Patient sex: M
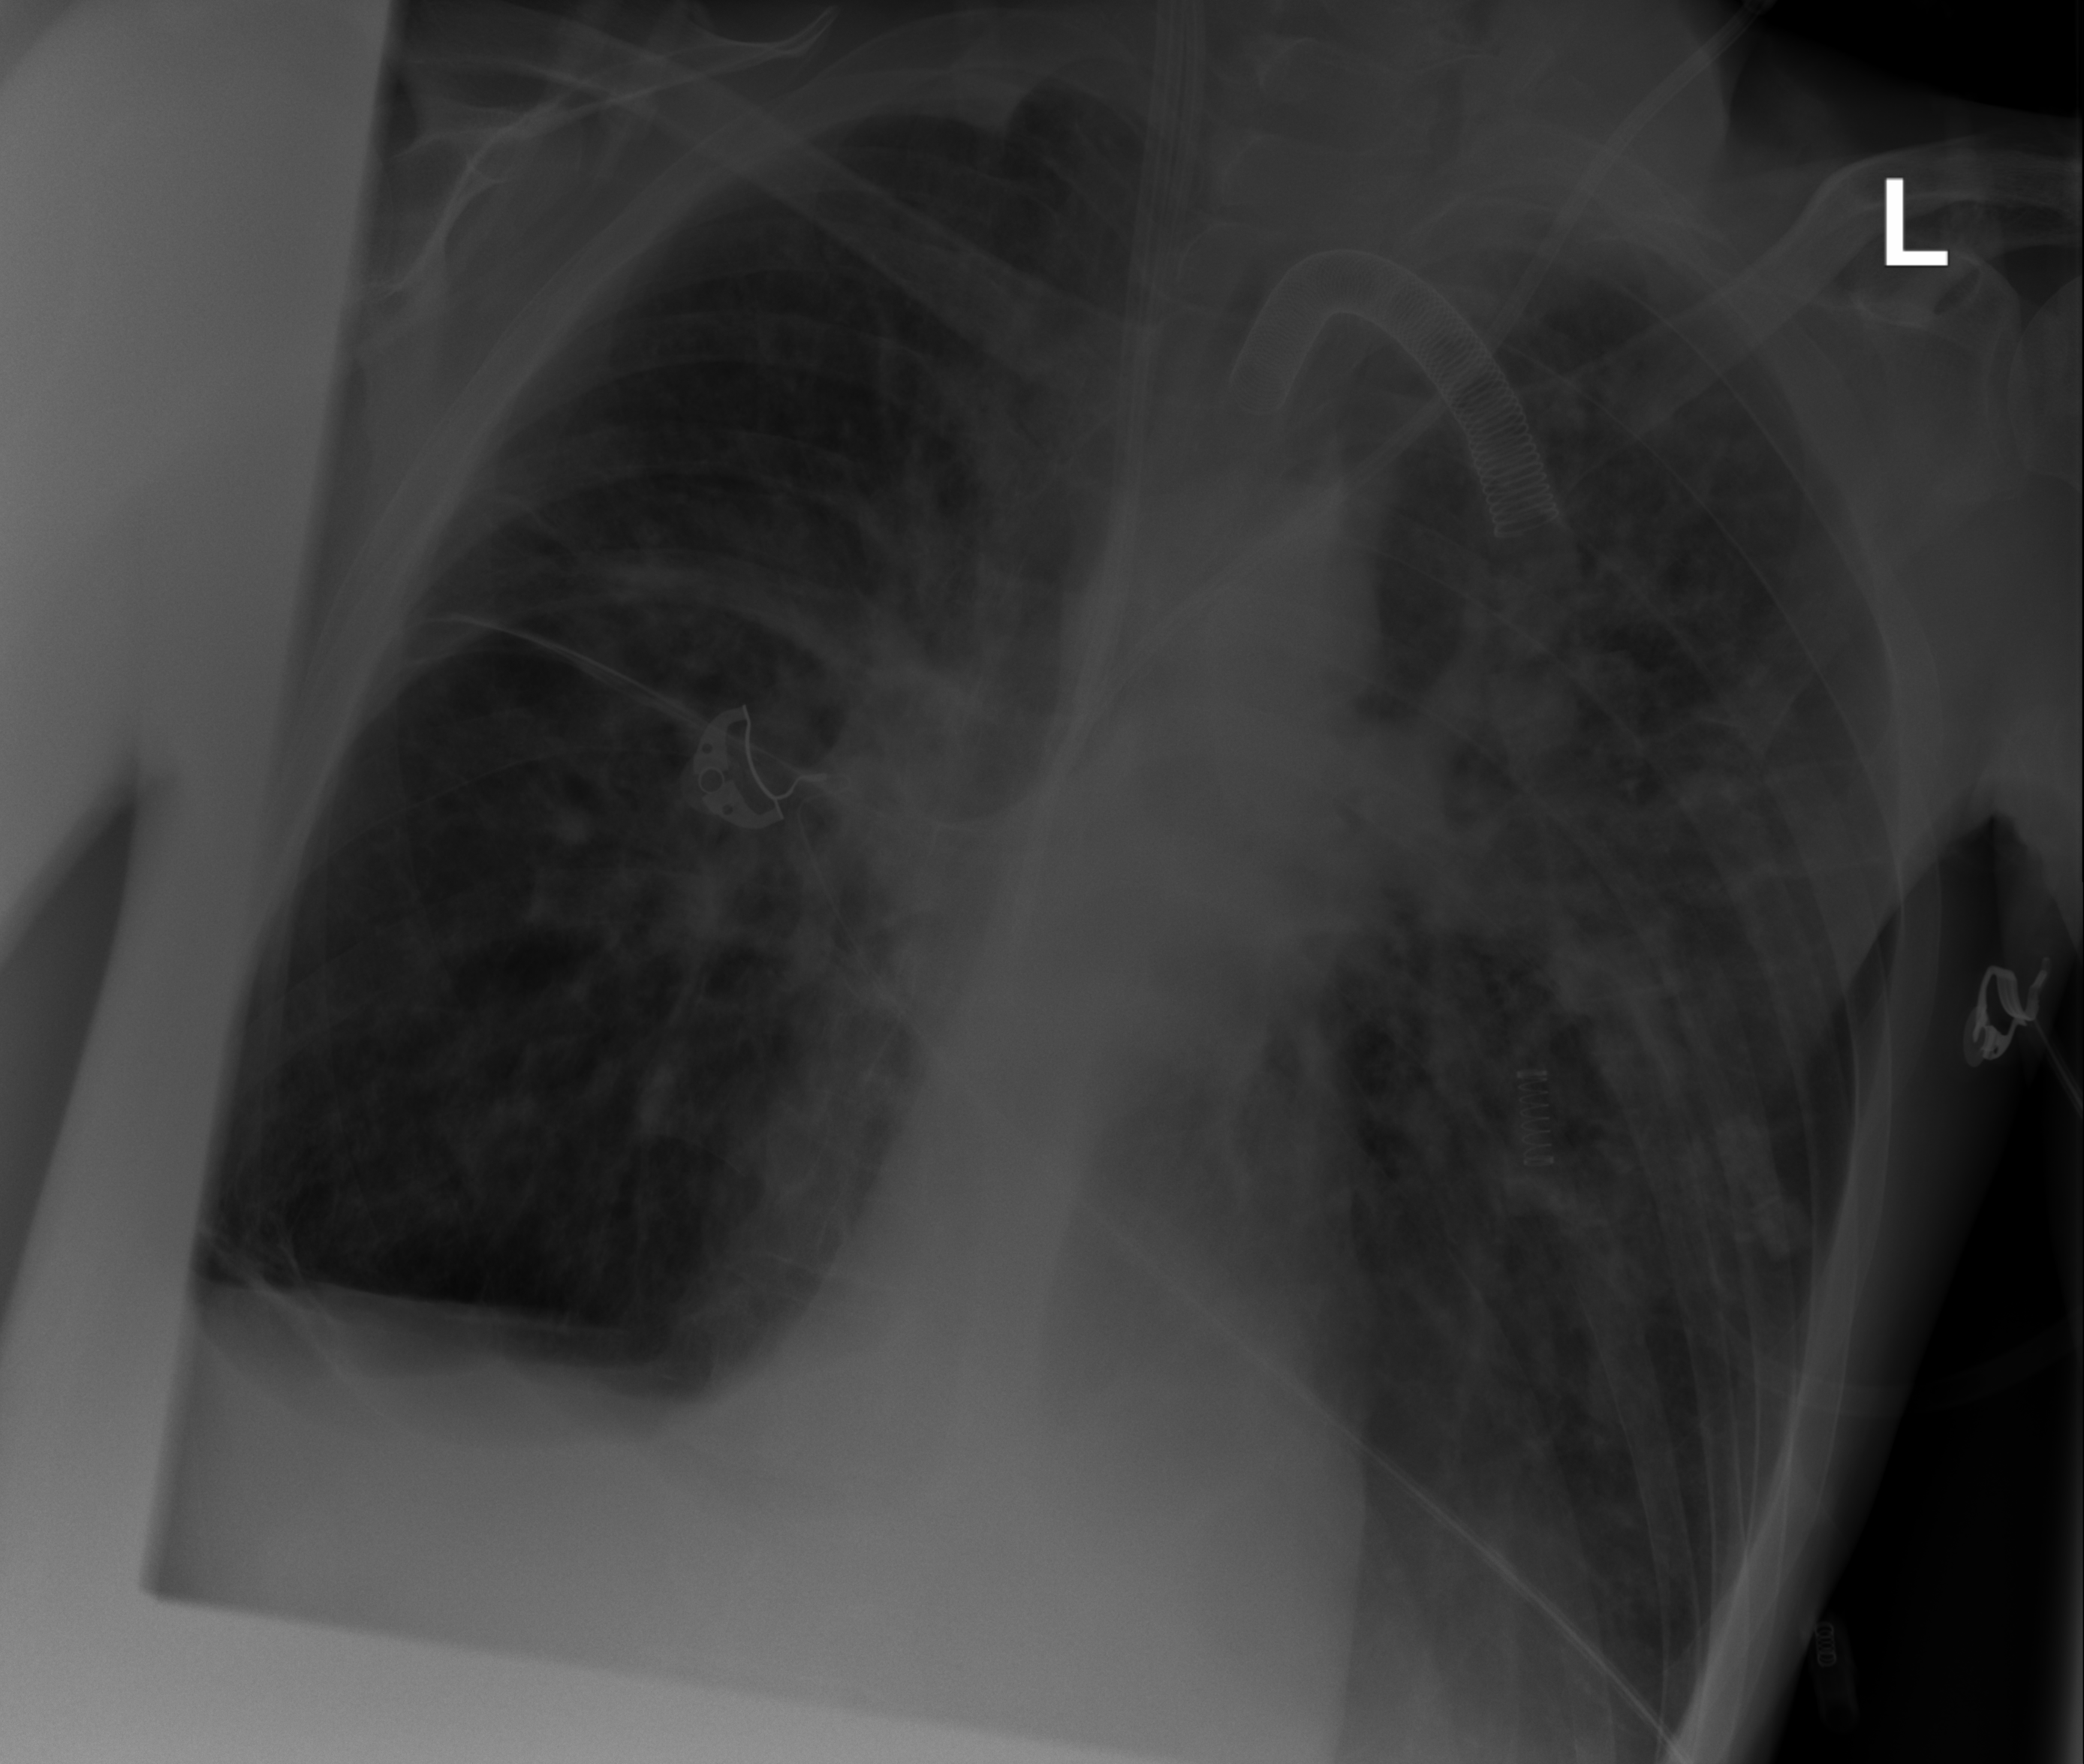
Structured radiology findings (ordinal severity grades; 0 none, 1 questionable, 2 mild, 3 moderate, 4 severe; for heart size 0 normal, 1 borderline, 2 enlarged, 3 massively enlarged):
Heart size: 0
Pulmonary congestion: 2
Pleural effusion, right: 2
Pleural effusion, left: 0
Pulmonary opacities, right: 2
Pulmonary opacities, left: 3
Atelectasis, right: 2
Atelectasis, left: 2